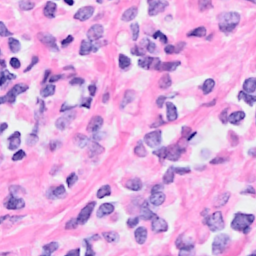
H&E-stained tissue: Breast